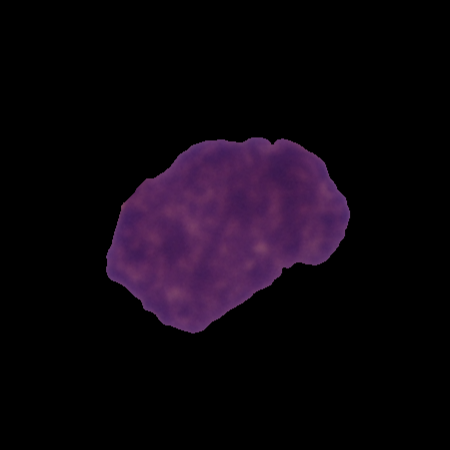
Label: healthy